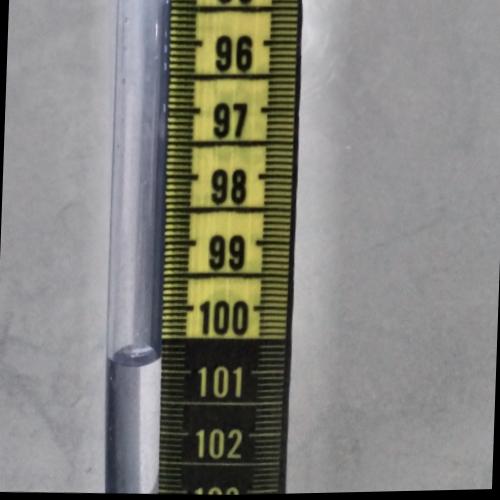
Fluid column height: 100.8 cm